Question: I have a flyout panel (as illustrated below), which if undocked should be invisible when the mouse leaves the panel area in general.

However, I don't want the panel to close if any of these conditions occur:
1) The user opens a 'ContextMenu'
2) The user chooses a 'ComboBox' item that falls below the panel (as illustrated above)
3) A confirmation dialog that comes up due to a user action (such as deleting an item in the 'DataGrid')
It's easy to track context menu operations ('ContextMenuOpening' and 'ContextMenuClosing' events) to handle the first case, but I haven't found any good ways yet to handle the other two cases, in particular tracking dialogs being opened.
Any ideas?
My flyout panel is just a grid whose visibility and content is determined in code behind:
'''
<Grid Name="UndockedGrid" ContextMenuOpening="Grid_ContextMenuOpening" ContextMenuClosing="Grid_ContextMenuClosing" MouseLeave="Grid_MouseLeave">
<!-- Toolbox (undocked) -->
<ScrollViewer Name="ToolBoxUndockedViewer">
<StackPanel Name="ToolBoxUndockedPanel" />
</ScrollViewer>
</Grid>
'''
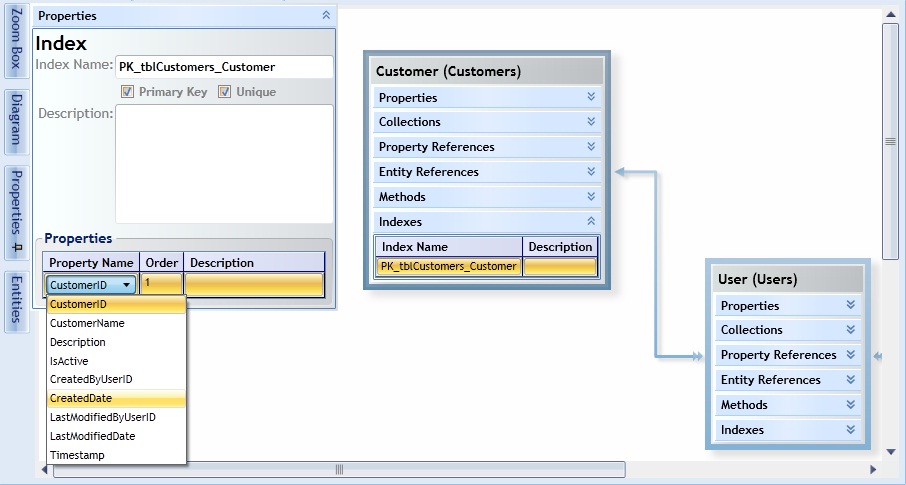
Answer: I took a 'RoutedEvent' approach to this problem, since my view models do not handle dialog workflows directly in this version.
To get the behavior I wanted for the data grid combo boxes, I extended 'DataGrid' to add the routed events I wanted to track:
'''
public class RoutableDataGrid : DataGrid
{
public static readonly RoutedEvent ElementOpenedEvent = EventManager.RegisterRoutedEvent("ElementOpened", RoutingStrategy.Bubble, typeof(RoutedEventHandler), typeof(RoutableDataGrid));
public event RoutedEventHandler ElementOpened
{
add { AddHandler(ElementOpenedEvent, value); }
remove { RemoveHandler(ElementOpenedEvent, value); }
}
public static readonly RoutedEvent ElementClosedEvent = EventManager.RegisterRoutedEvent("ElementClosed", RoutingStrategy.Bubble, typeof(RoutedEventHandler), typeof(RoutableDataGrid));
public event RoutedEventHandler ElementClosed
{
add { AddHandler(ElementClosedEvent, value); }
remove { RemoveHandler(ElementClosedEvent, value); }
}
public void RaiseElementOpened()
{
RaiseEvent(new RoutedEventArgs(RoutableDataGrid.ElementOpenedEvent, this));
}
public void RaiseElementClosed()
{
RaiseEvent(new RoutedEventArgs(RoutableDataGrid.ElementClosedEvent, this));
}
}
'''
And the 'DataGridComboBoxColumn' was extended to fire the new routed events:
'''
public class BindableDataGridComboBoxColumn : DataGridComboBoxColumn
{
protected RoutableDataGrid ParentGrid { get; set; }
protected FrameworkElement Element { get; set; }
protected override FrameworkElement GenerateEditingElement(DataGridCell cell, object dataItem)
{
Element = base.GenerateEditingElement(cell, dataItem);
Element.MouseEnter += new System.Windows.Input.MouseEventHandler(element_MouseEnter);
Element.MouseLeave += new System.Windows.Input.MouseEventHandler(element_MouseLeave);
CopyItemsSource(Element);
return Element;
}
void element_MouseLeave(object sender, System.Windows.Input.MouseEventArgs e)
{
if (ParentGrid != null)
{
ParentGrid.RaiseElementClosed();
}
}
void element_MouseEnter(object sender, System.Windows.Input.MouseEventArgs e)
{
if (ParentGrid != null)
{
ParentGrid.RaiseElementOpened();
}
}
}
'''
More of a hack, since 'MessageBox' is a sealed class, I had to build a wrapper class to fire routed events using a 'MessageBox' (and put an instance of this element in the xaml so that it's in the visual tree):
'''
public class RoutedEventPlaceHolder : UIElement
{
public static readonly RoutedEvent ElementOpenedEvent = EventManager.RegisterRoutedEvent("ElementOpened", RoutingStrategy.Bubble, typeof(RoutedEventHandler), typeof(RoutedEventPlaceHolder));
public event RoutedEventHandler ElementOpened
{
add { AddHandler(ElementOpenedEvent, value); }
remove { RemoveHandler(ElementOpenedEvent, value); }
}
public static readonly RoutedEvent ElementClosedEvent = EventManager.RegisterRoutedEvent("ElementClosed", RoutingStrategy.Bubble, typeof(RoutedEventHandler), typeof(RoutedEventPlaceHolder));
public event RoutedEventHandler ElementClosed
{
add { AddHandler(ElementClosedEvent, value); }
remove { RemoveHandler(ElementClosedEvent, value); }
}
public void RaiseElementOpened()
{
RaiseEvent(new RoutedEventArgs(RoutedEventPlaceHolder.ElementOpenedEvent, this));
}
public void RaiseElementClosed()
{
RaiseEvent(new RoutedEventArgs(RoutedEventPlaceHolder.ElementClosedEvent, this));
}
public MessageBoxResult ShowMessageBox(string text, string caption, MessageBoxButton button)
{
RaiseElementOpened();
MessageBoxResult result = MessageBox.Show(text, caption, button);
RaiseElementClosed();
return result;
}
}
'''
Then finally I can subscribe to the new routed events in the flyout panel:
'''
<Grid Name="UndockedGrid" lib:RoutedEventPlaceHolder.ElementOpened="Grid_ElementOpened" lib:RoutableDataGrid.ElementOpened="Grid_ElementOpened" ContextMenuOpening="Grid_ContextMenuOpening" ContextMenuClosing="Grid_ContextMenuClosing" MouseLeave="Grid_MouseLeave">
<!-- Toolbox (undocked) -->
<ScrollViewer Grid.Row="0" Grid.Column="0" Name="ToolBoxUndockedViewer" HorizontalScrollBarVisibility="Auto" VerticalScrollBarVisibility="Auto" Visibility="Collapsed" MouseLeave="ToolBoxUndockedViewer_MouseLeave">
<StackPanel Name="ToolBoxUndockedPanel" MinWidth="200" Background="{StaticResource ControlBackgroundBrush}" />
</ScrollViewer>
</Grid>
'''
This is not an ideal solution. I'll accept any other answers that are more elegant.